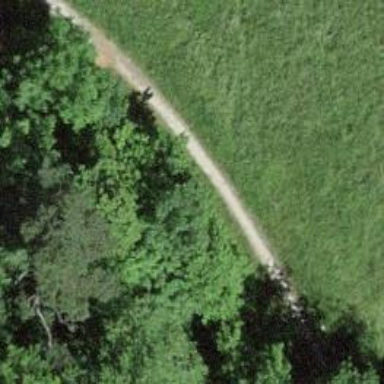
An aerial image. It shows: Compacted path.